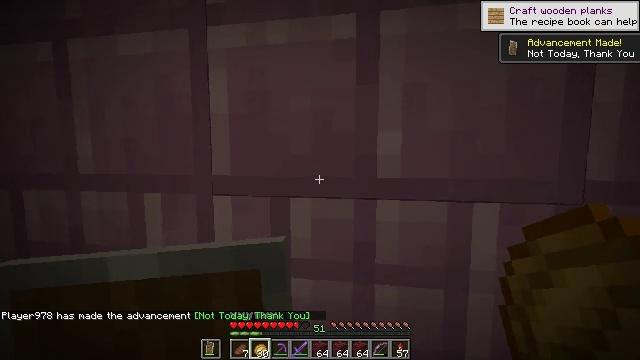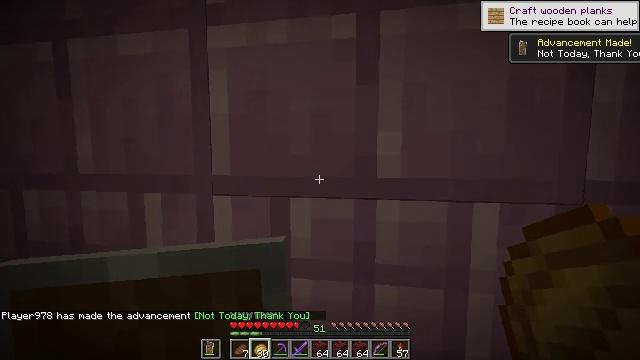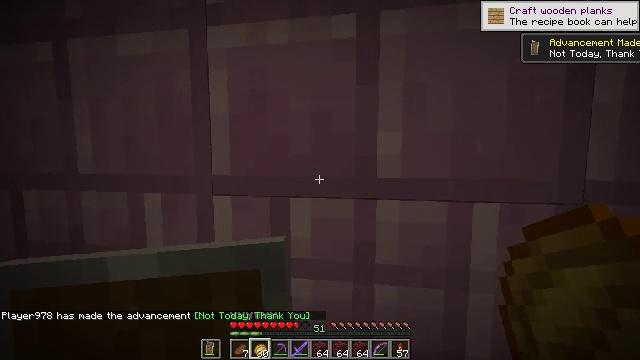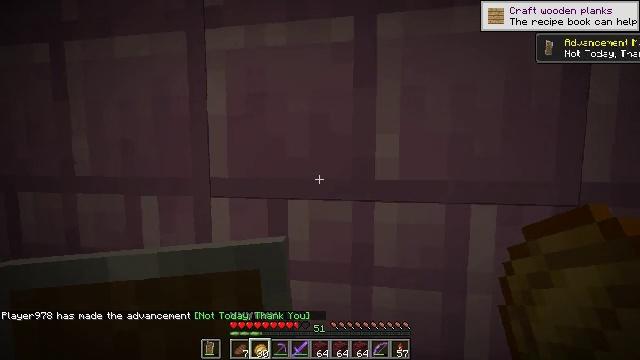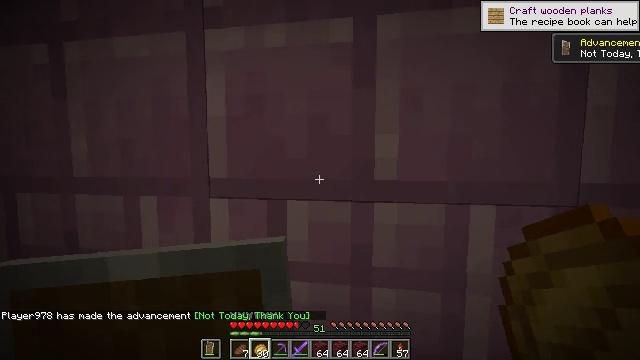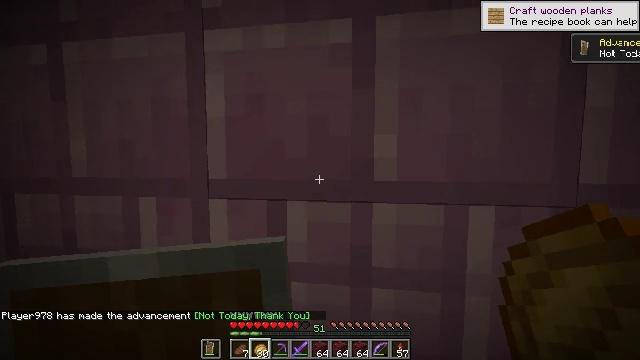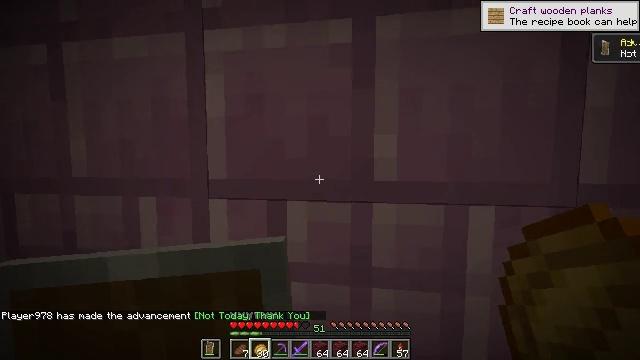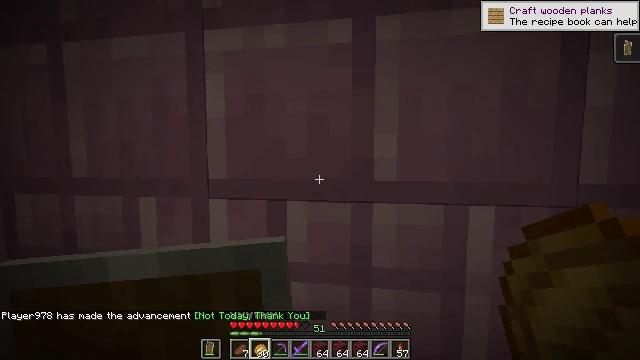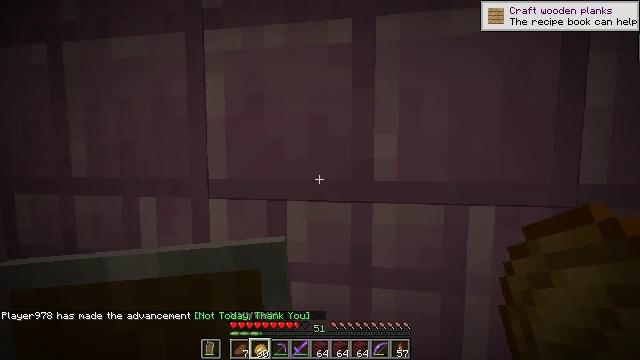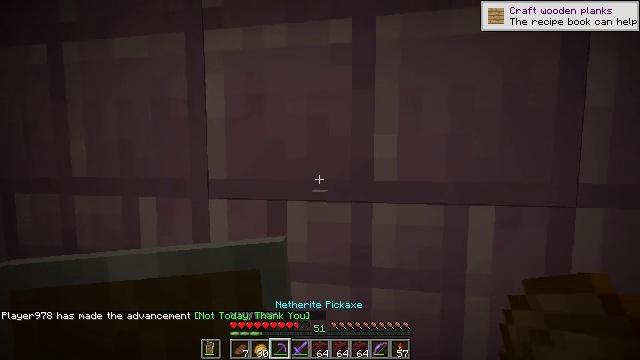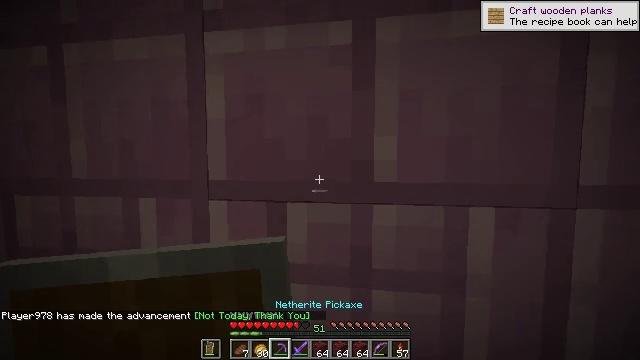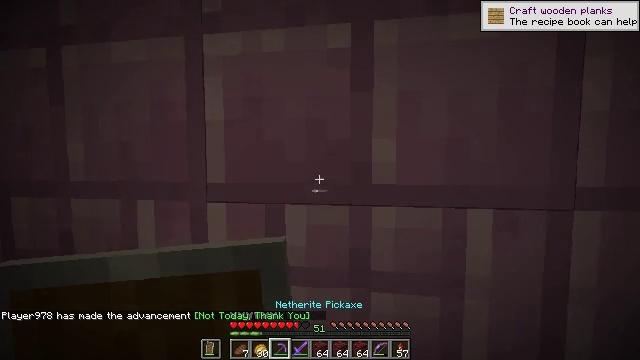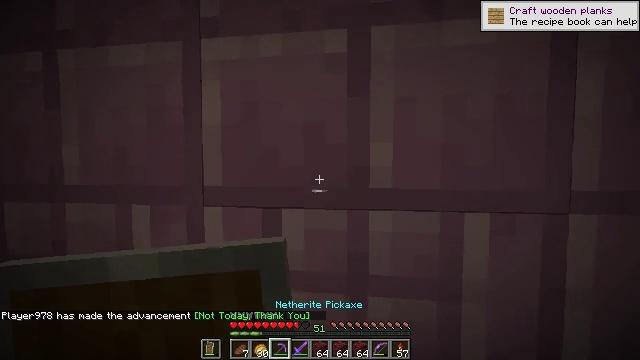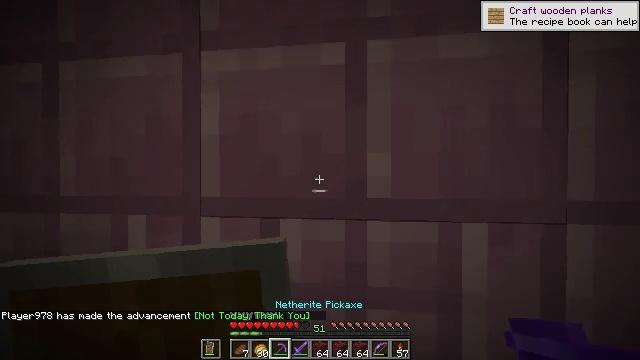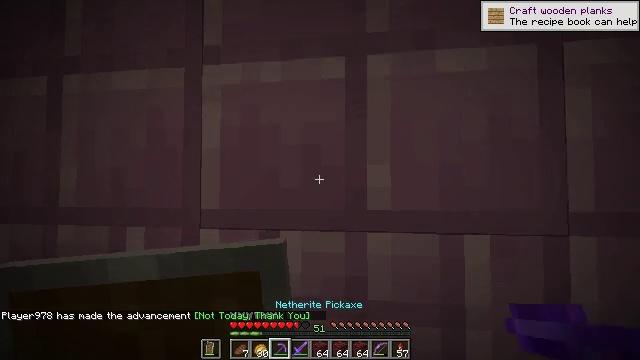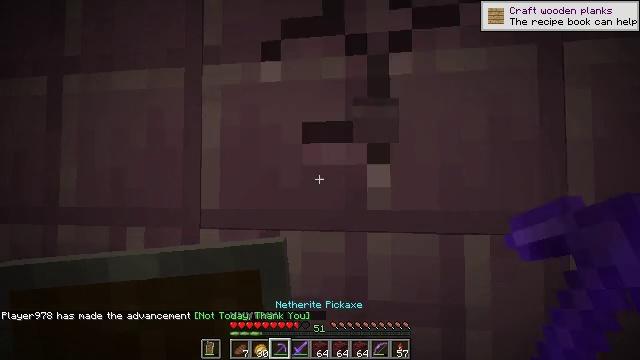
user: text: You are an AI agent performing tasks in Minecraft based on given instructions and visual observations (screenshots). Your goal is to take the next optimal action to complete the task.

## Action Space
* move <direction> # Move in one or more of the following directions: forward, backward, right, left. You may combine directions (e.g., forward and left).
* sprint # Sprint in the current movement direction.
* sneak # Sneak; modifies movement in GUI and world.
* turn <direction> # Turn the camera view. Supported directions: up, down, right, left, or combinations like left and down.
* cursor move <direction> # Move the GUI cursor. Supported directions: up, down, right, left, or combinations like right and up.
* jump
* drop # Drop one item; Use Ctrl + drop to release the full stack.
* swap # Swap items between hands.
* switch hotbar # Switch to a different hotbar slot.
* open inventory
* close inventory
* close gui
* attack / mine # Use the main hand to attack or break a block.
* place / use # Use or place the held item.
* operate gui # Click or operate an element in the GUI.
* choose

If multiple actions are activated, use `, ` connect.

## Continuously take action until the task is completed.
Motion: motion action
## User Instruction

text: Dig out the purpur block from its place.
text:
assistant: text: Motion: no_op
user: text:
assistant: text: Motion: no_op
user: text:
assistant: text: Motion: no_op
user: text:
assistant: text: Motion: no_op
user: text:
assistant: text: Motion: no_op
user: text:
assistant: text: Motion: no_op
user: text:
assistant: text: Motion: no_op
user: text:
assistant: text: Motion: no_op
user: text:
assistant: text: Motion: no_op
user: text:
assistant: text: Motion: no_op
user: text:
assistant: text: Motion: no_op
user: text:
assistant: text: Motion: no_op
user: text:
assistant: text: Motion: turn up
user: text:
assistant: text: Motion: turn up
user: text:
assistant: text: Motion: attack / mine
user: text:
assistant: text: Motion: attack / mine
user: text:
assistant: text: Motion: attack / mine
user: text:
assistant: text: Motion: attack / mine
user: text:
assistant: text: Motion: attack / mine
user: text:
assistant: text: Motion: attack / mine
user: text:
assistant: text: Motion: attack / mine